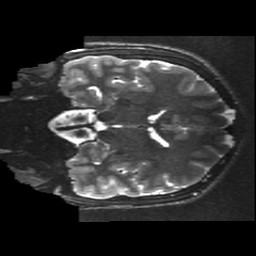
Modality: T2w
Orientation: coronal
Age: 16
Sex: male
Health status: ill
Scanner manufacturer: ge
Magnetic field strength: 3 T
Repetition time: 7.5 s
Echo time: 0.1015 s